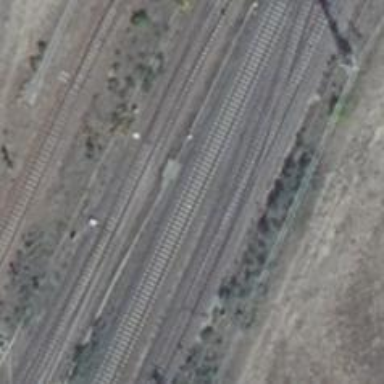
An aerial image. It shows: Railway switch.